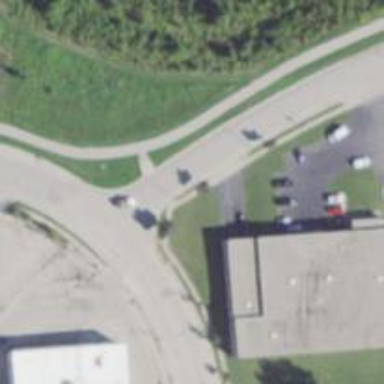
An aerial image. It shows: Unmarked crossing on asphalt footway with path crossing.